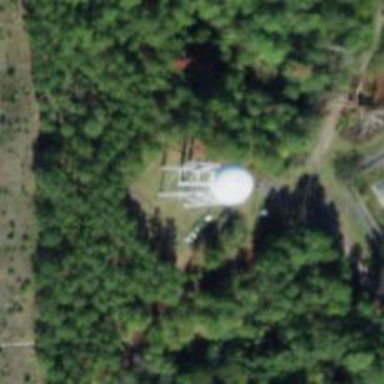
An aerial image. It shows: Water tower that is man-made.